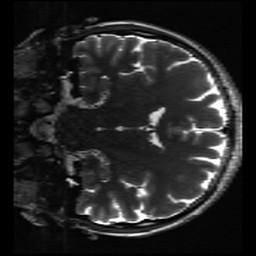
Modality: inplaneT2
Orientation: coronal